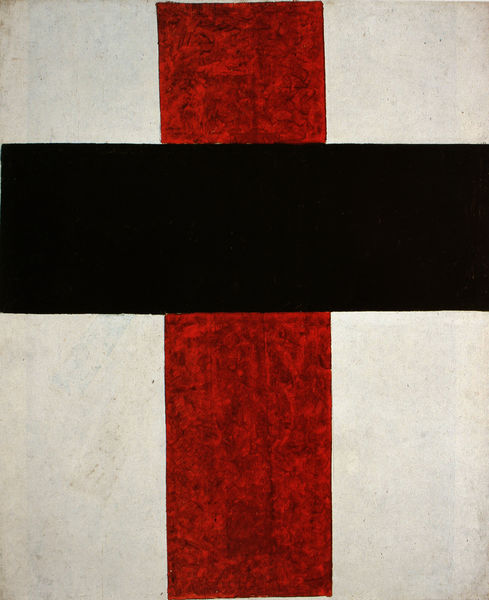
Titel: Suprematistisches Gemälde
Künstler: Kasimir Malewitsch
Standort: Amsterdam
Institution: Stedelijk Museum
Schlagwörter: dunkel, gemälde, weiß, kubismus, bunt, marmor, schwarz, rot, flächig, malerei, bild, fünf, feld, felder, drei, rahmung, zwei, moderne, abstrakt, flächen, farbe, formen, duktus, einfach, gerade, streifen, balken, striche, abstraktion, rechtecke, vier, blut, kreuz, minimalismus, minimalistisch, kreuzung, farbfläche, schlicht, strich, quer, senkrecht, ecken, geometrisch, kreuzigung, sieben, horizontal, farbfelder, sechs, geometrie, eins, zwölf, acht, neun, elf, winkel, horizontale, zehn, vertikale, vertikal, mischtechnik, überlagerung, waagrecht, kreu, wagerecht, wagrecht, collourfeeld painting, feeld, seitenwangen